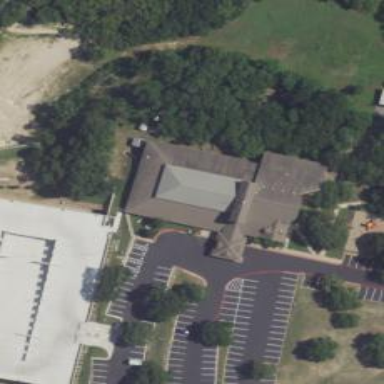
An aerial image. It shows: Building that serves as place of worship.